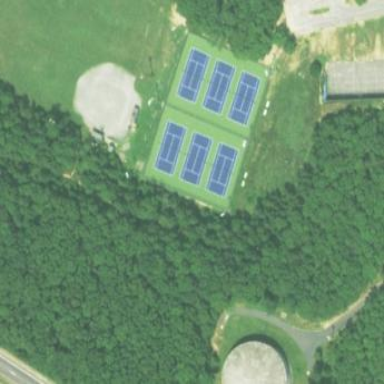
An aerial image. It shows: Tennis court on pitch.